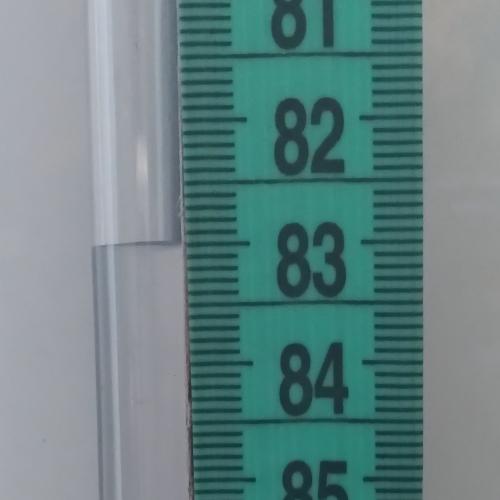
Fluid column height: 83.0 cm